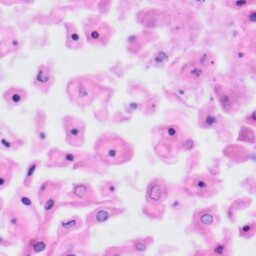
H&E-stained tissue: Tonsil